Question: I want to achieve the following design: A dialog with custom layout, created programatically. It will contain an EditText and a Button. I want the soft keyboard to pop up when the dialog appears, and I want the dialog to fill the screen horizontally and to be placed right above the keyboard.
Here is what I've done right now:
'''
final AlertDialog obsDialog = new AlertDialog.Builder(ProdutoDetalheActivity.this).create();
final View obsLayout = View.inflate(getApplicationContext(), R.layout.observation_layout, null);
Button obsButton = (Button) obsLayout.findViewById(R.id.observation_button);
obsEdit = (EditText) obsLayout.findViewById(R.id.observation_edit);
obsButton.setOnClickListener(new View.OnClickListener() {
@Override
public void onClick(View v) {
text.setText(String.valueOf(obsEdit.getText()));
obsDialog.dismiss();
}
});
obsDialog.setView(obsLayout);
obsDialog.getWindow().setLayout(WindowManager.LayoutParams.MATCH_PARENT, WindowManager.LayoutParams.WRAP_CONTENT);
obsDialog.show();
obsEdit.requestFocus();
'''
But this doesn't makes the dialog full width, nor calls the soft keyboard. And I still wonder how can I align the dialog with the keyboard.
I've tried <URL> with no success.
Thanks in advance for any help!
[EDIT] I've brought the keyboard up by using the following code:
'''
obsDialog.getWindow().setLayout(WindowManager.LayoutParams.MATCH_PARENT, WindowManager.LayoutParams.WRAP_CONTENT);
obsDialog.getWindow().setSoftInputMode(WindowManager.LayoutParams.SOFT_INPUT_STATE_VISIBLE);
'''
[EDIT] Below is a printscreen of the design I want to achieve:

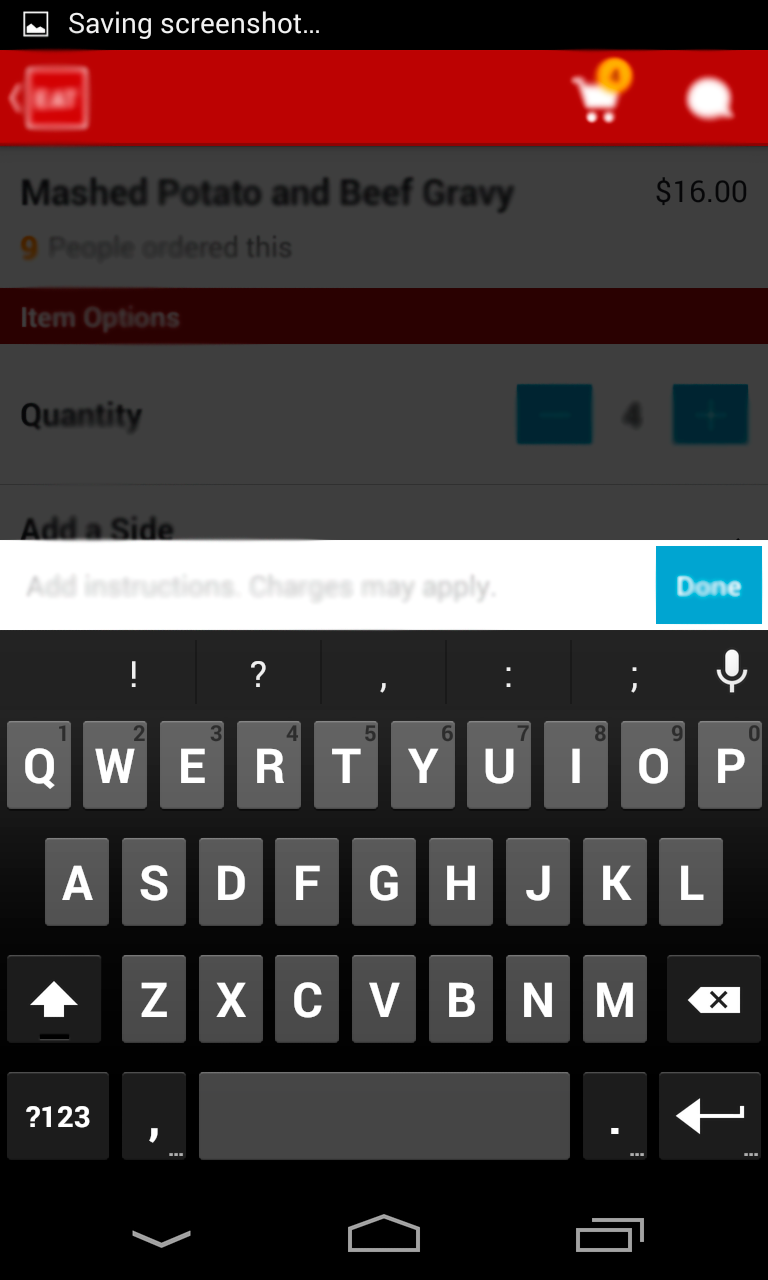
Answer: As far as I know, you have to adjust the dialog size/position in the code if you do not want the default size/position.
In you case specifically, you can fist declare adjustResize for the activity's windowSoftInputMode in the AndroidManifest.xml.
After that, you can set your dialog gravity at bottom and set the width in the onStart of the dialog fragment:
'''
...
getDialog().getWindow().setLayout(mWidth, mHeight);
WindowManager.LayoutParams lp = getDialog().getWindow().getAttributes();
lp.gravity = Gravity.BOTTOM;
lp.x = 0; lp.y = 0;
getDialog().getWindow().setAttributes(lp);
...
'''
the mWidth and mHeight are initialized in onCreate, but I think you can do it in the onStart as well. To get the width, I used below code:
'''
Point size = new Point();
WindowManager wm = (WindowManager) getActivity().getSystemService(Context.WINDOW_SERVICE);
Display display = wm.getDefaultDisplay();
display.getSize(size);
mWidth = size.x;
'''
Hope this can meet your requirement. I used this to create a similar dialog, but I do not have a edit in the dialog. And I need it to be at the bottom of the screen.